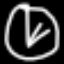
Label: clock